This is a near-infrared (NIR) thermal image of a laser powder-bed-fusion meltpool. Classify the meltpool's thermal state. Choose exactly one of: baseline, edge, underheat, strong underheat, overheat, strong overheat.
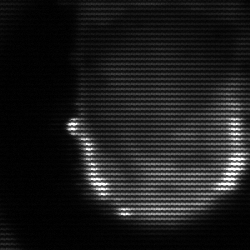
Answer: baseline